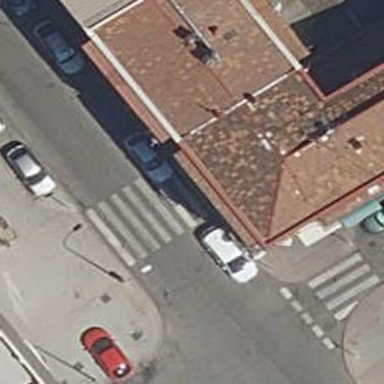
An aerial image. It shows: Footway with zebra crossing.